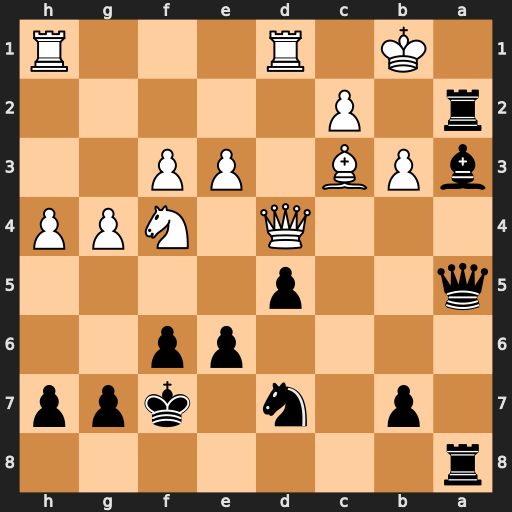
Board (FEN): r7/1p1n1kpp/4pp2/q2p4/3Q1NPP/bPB1PP2/r1P5/1K1R3R
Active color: b
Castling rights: -
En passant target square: -
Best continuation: Bb4 Bxb4 Ra1+ Kb2 Qa2+ Kc3 Rc8+